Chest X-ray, PA view. Patient: 37 years old, sex M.
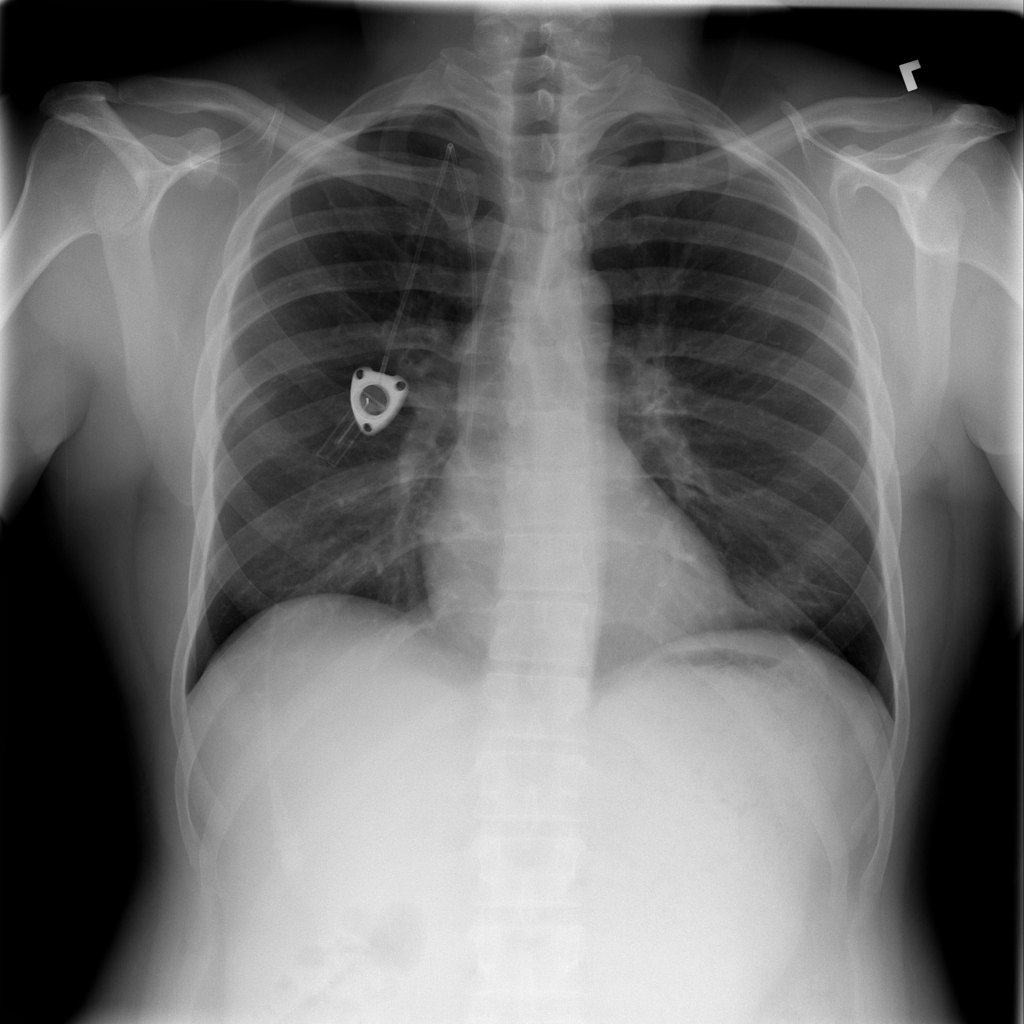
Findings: No Finding